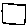
Label: square